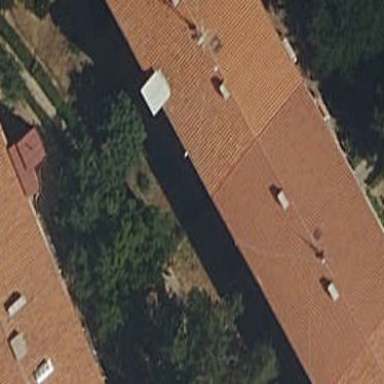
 with the roof oriented along the building."